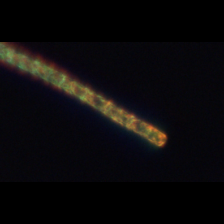
Taxon: Leptocylindrus
Group: Diatoms